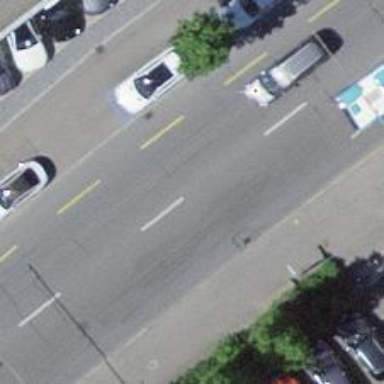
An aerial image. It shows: Trolleybus stop position for public transport.